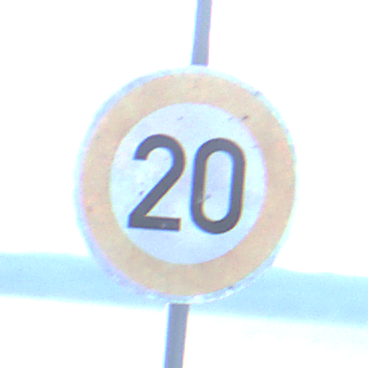
Verkehrszeichen: Geschwindigkeit20
Umgebung: Outdoor, Suburban
Tageszeit: SunriseSunset
Wetter: PartlyCloudy
Licht: Natural
Jahreszeit: NotSpecified
Kontrast: LowContrast